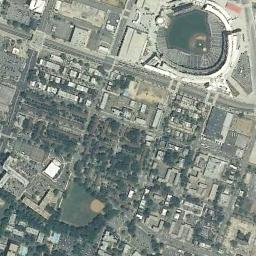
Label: stadium